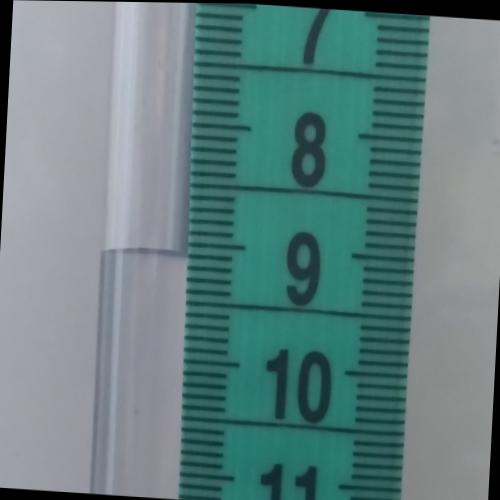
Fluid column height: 9.1 cm